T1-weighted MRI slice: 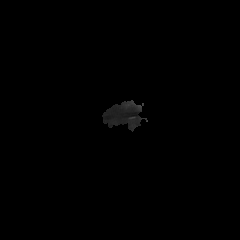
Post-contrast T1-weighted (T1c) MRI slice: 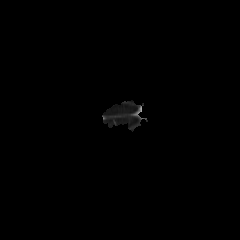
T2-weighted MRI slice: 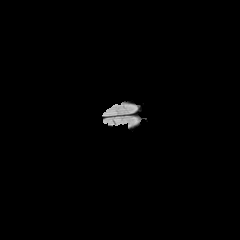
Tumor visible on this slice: no